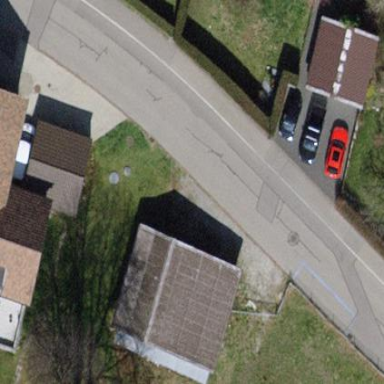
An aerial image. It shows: Garage.